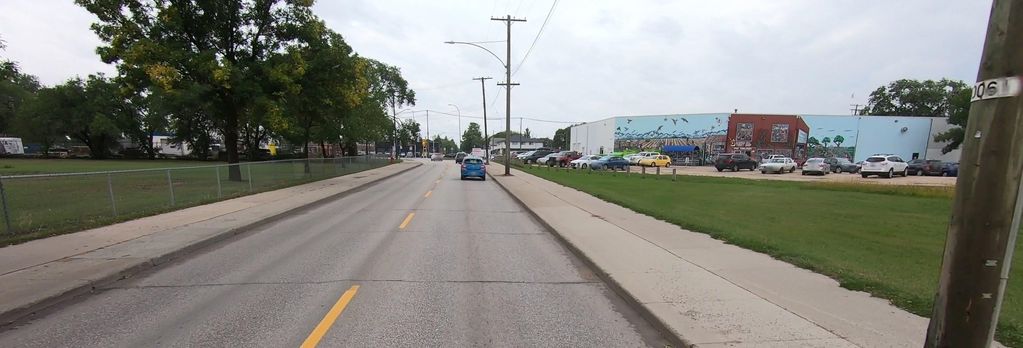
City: winnipeg